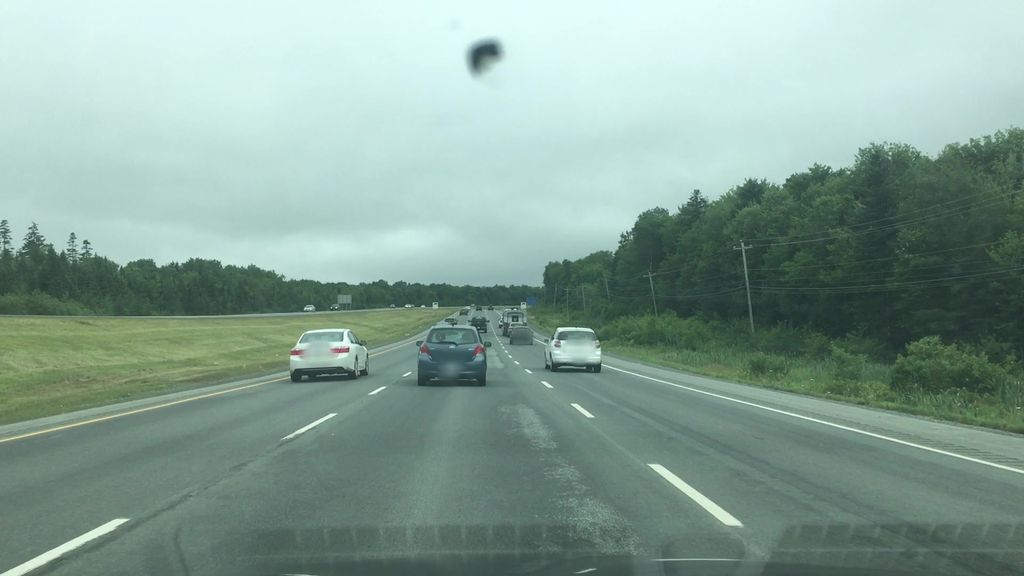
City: halifax